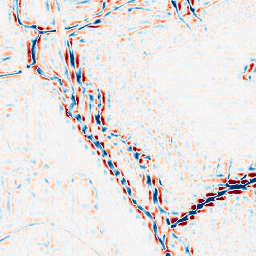
Category: wavelet
Decomposition family: wavelet_reverse_biorthogonal
Decomposition parameters: wavelet: rbio1.3
level: 3
Upsampling method: lanczos
Upsampling parameters: scale: 8
Upsampling scale: 8